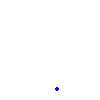
Particle: proton